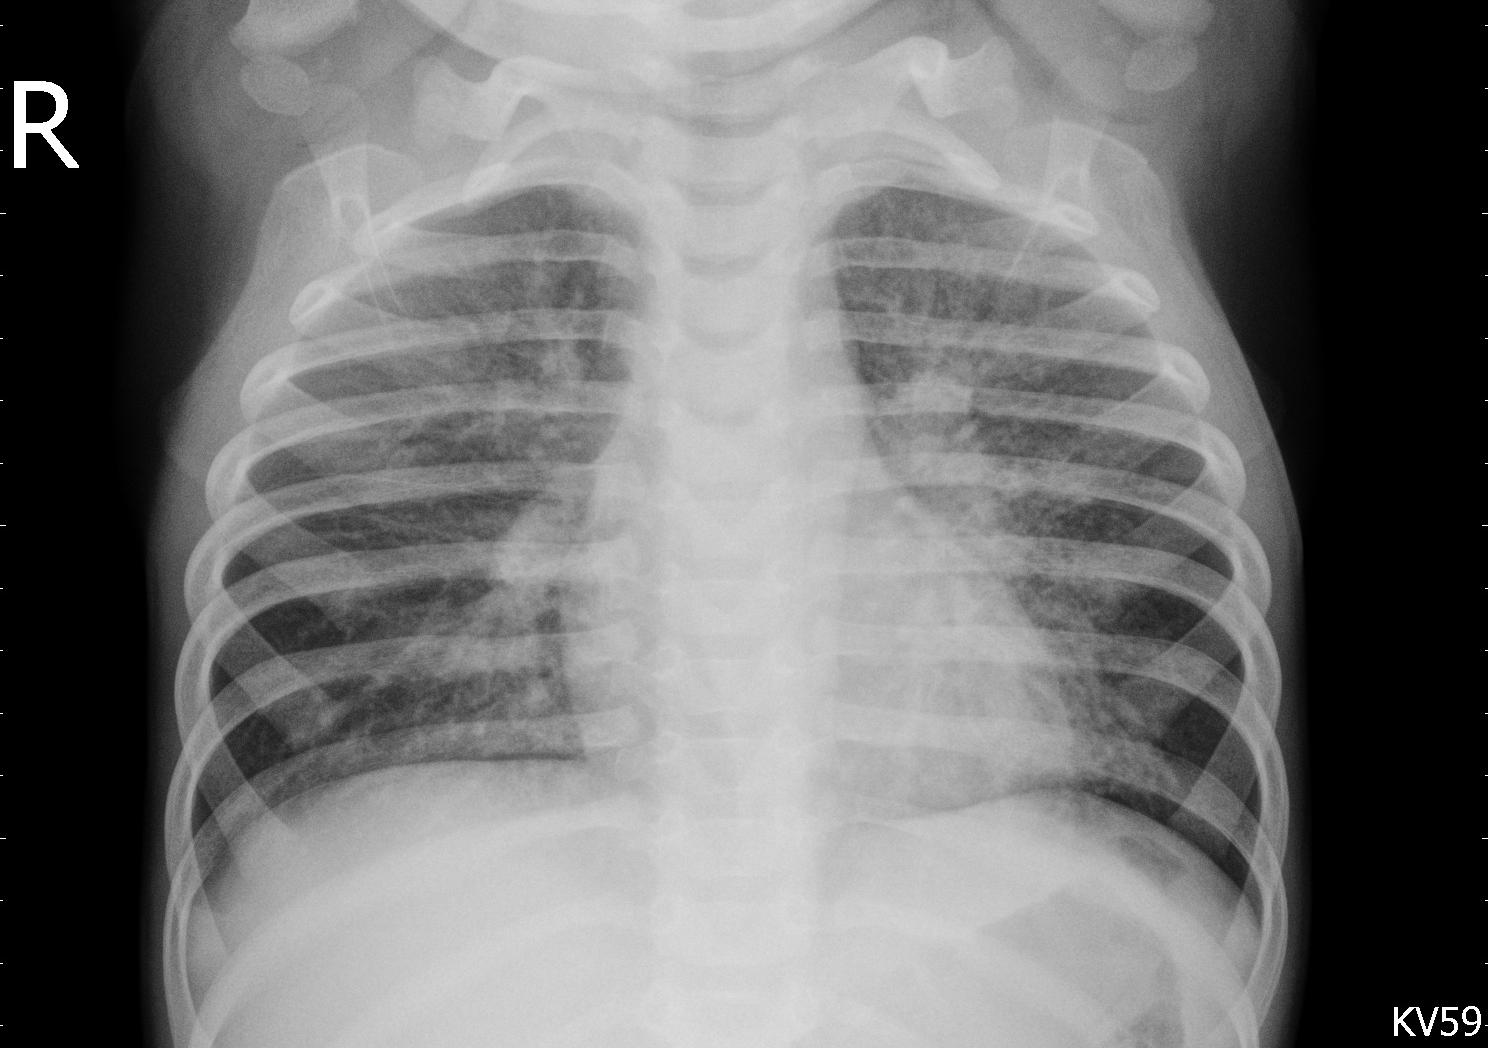
Diagnosis: PNEUMONIA